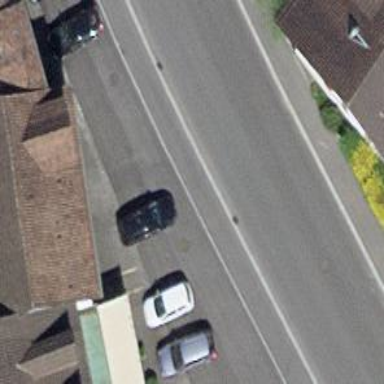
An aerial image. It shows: Asphalt footway with no sidewalk.